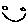
Label: smiley face